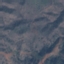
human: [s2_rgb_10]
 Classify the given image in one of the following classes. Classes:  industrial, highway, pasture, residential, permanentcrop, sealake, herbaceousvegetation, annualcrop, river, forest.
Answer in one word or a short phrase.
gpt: HerbaceousVegetation